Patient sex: M
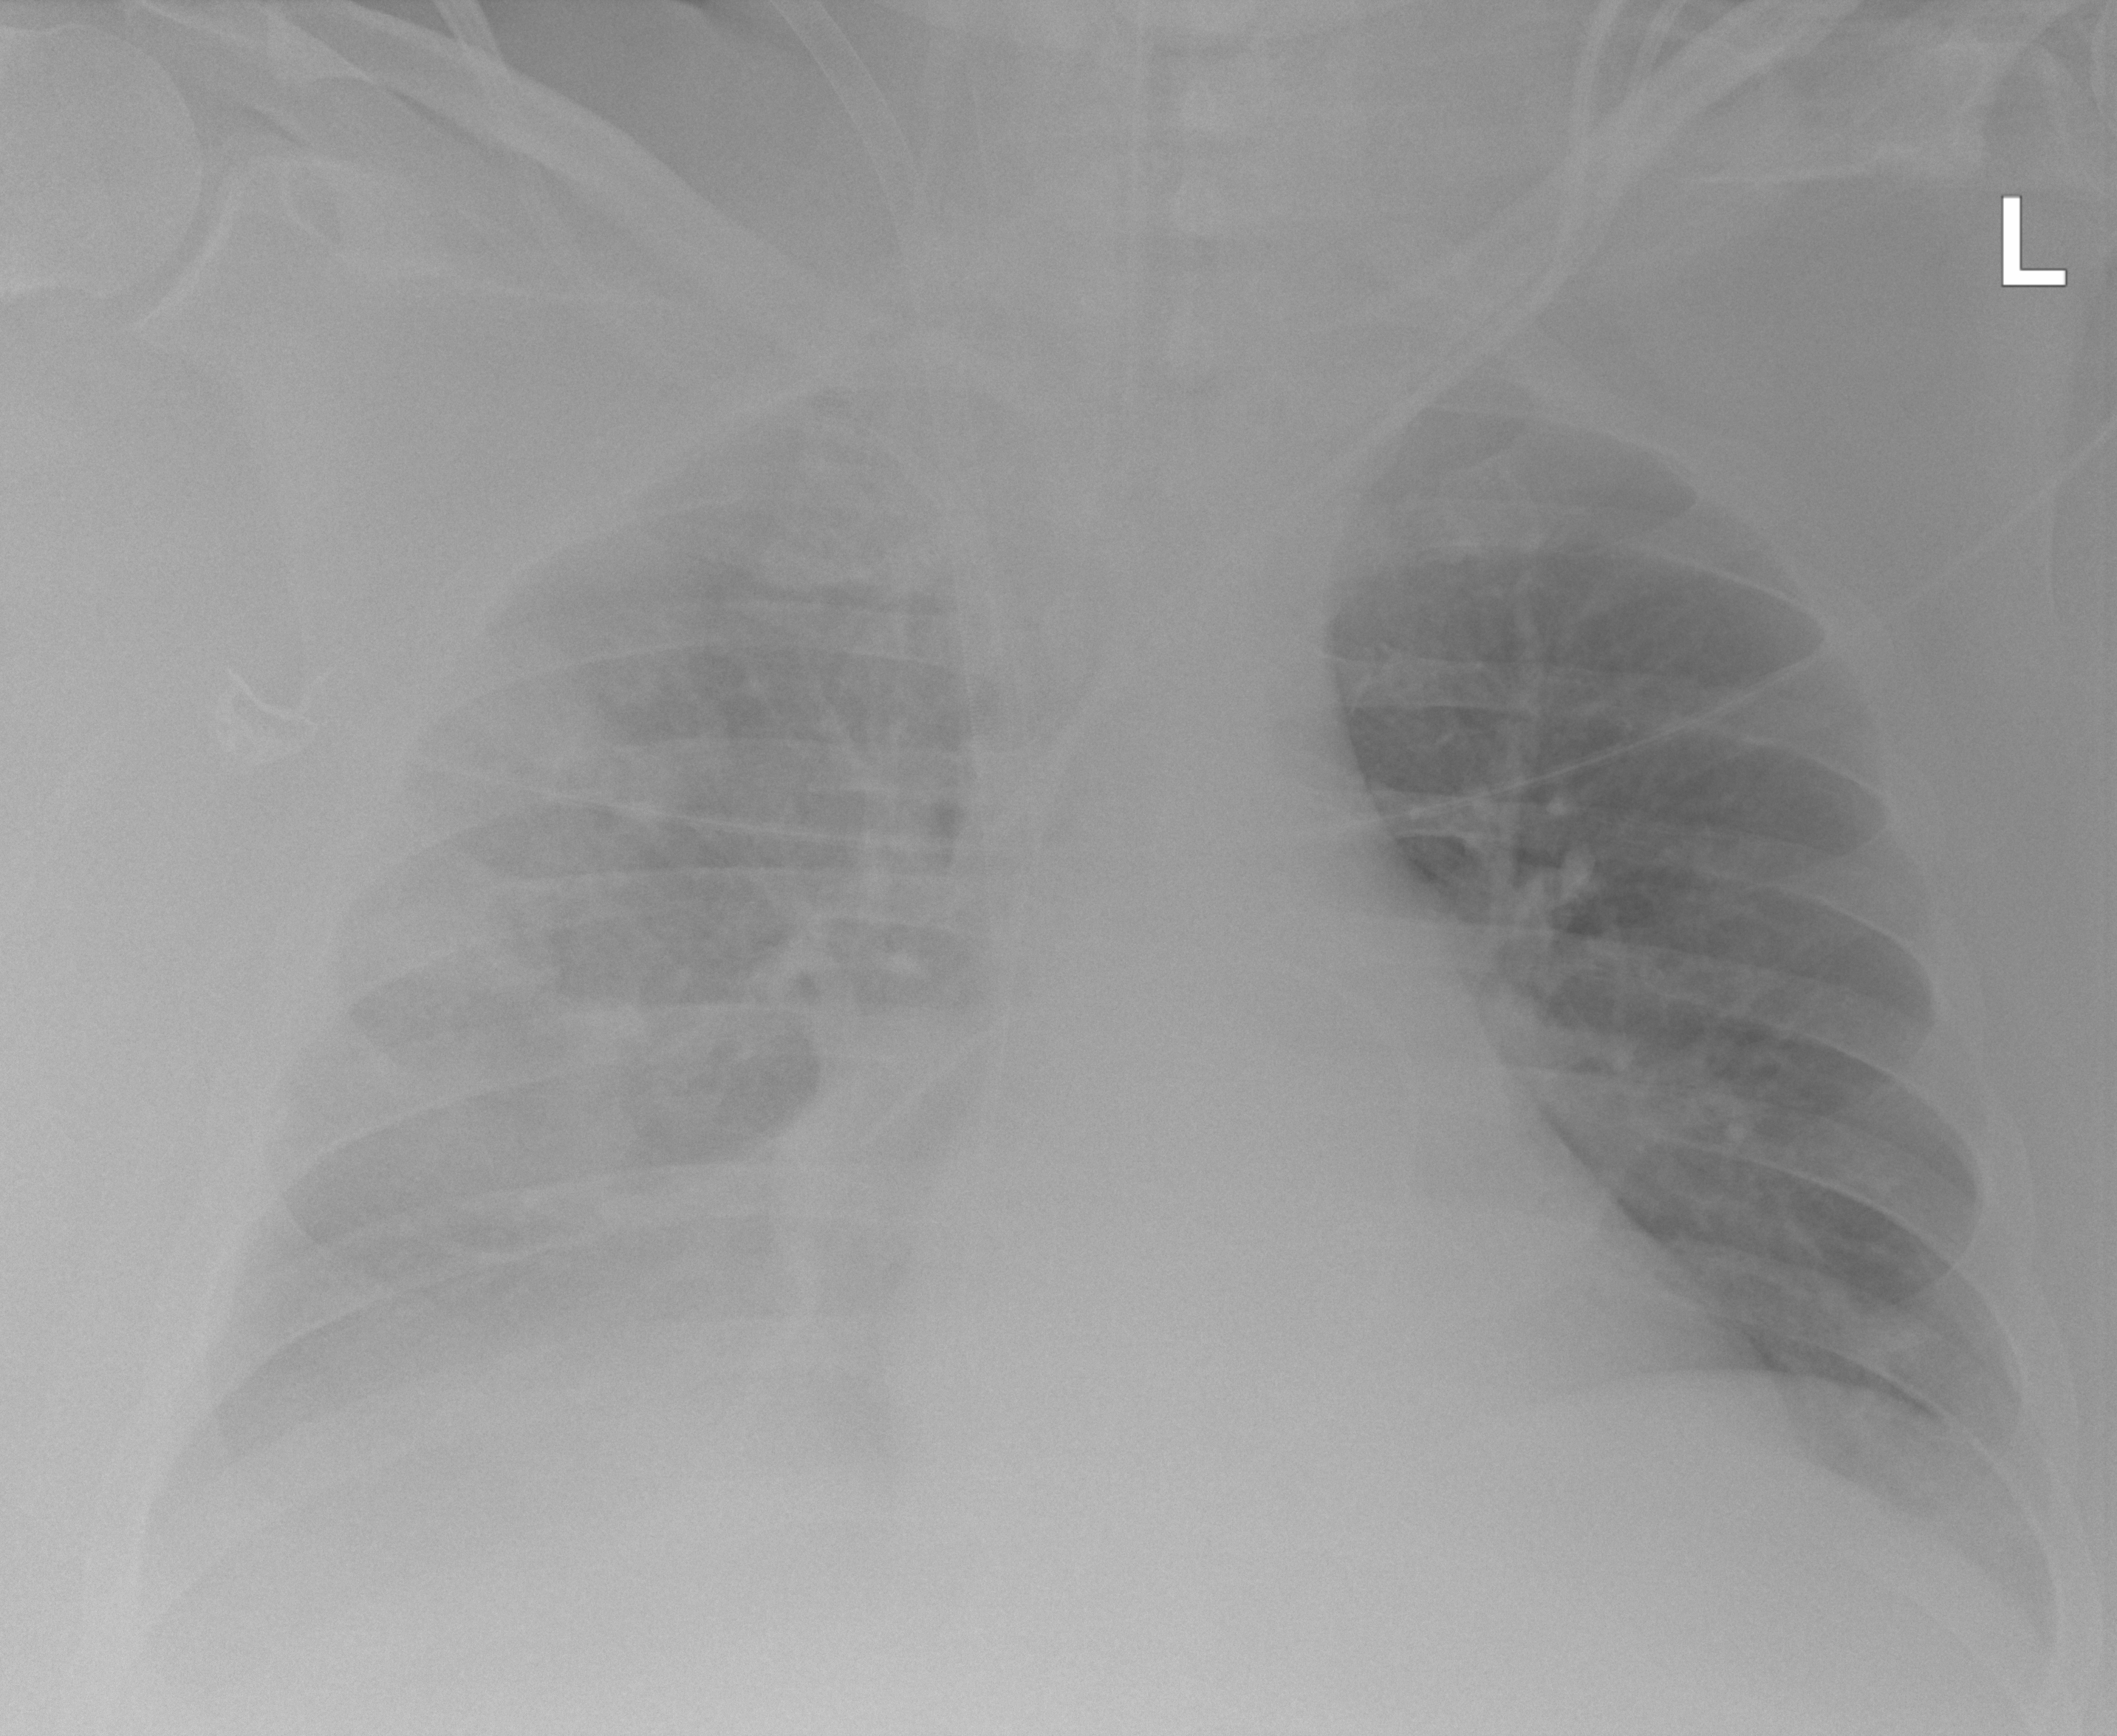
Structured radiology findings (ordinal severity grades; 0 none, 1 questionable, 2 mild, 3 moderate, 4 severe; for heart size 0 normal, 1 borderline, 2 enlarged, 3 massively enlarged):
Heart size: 2
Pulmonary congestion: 2
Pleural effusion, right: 3
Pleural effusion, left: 2
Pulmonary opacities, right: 3
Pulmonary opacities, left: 0
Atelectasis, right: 2
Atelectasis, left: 2